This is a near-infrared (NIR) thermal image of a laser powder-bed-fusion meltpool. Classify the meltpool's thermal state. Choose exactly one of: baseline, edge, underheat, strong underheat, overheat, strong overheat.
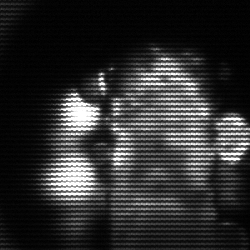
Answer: strong underheat